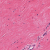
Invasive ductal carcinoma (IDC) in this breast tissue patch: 0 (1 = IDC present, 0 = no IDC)